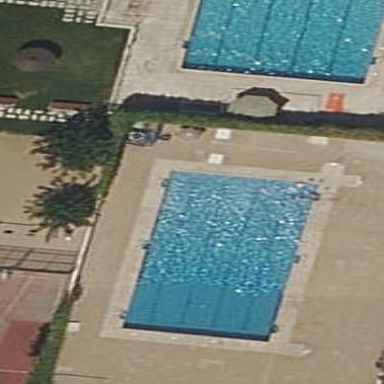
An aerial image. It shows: Swimming pool located in leisure land.